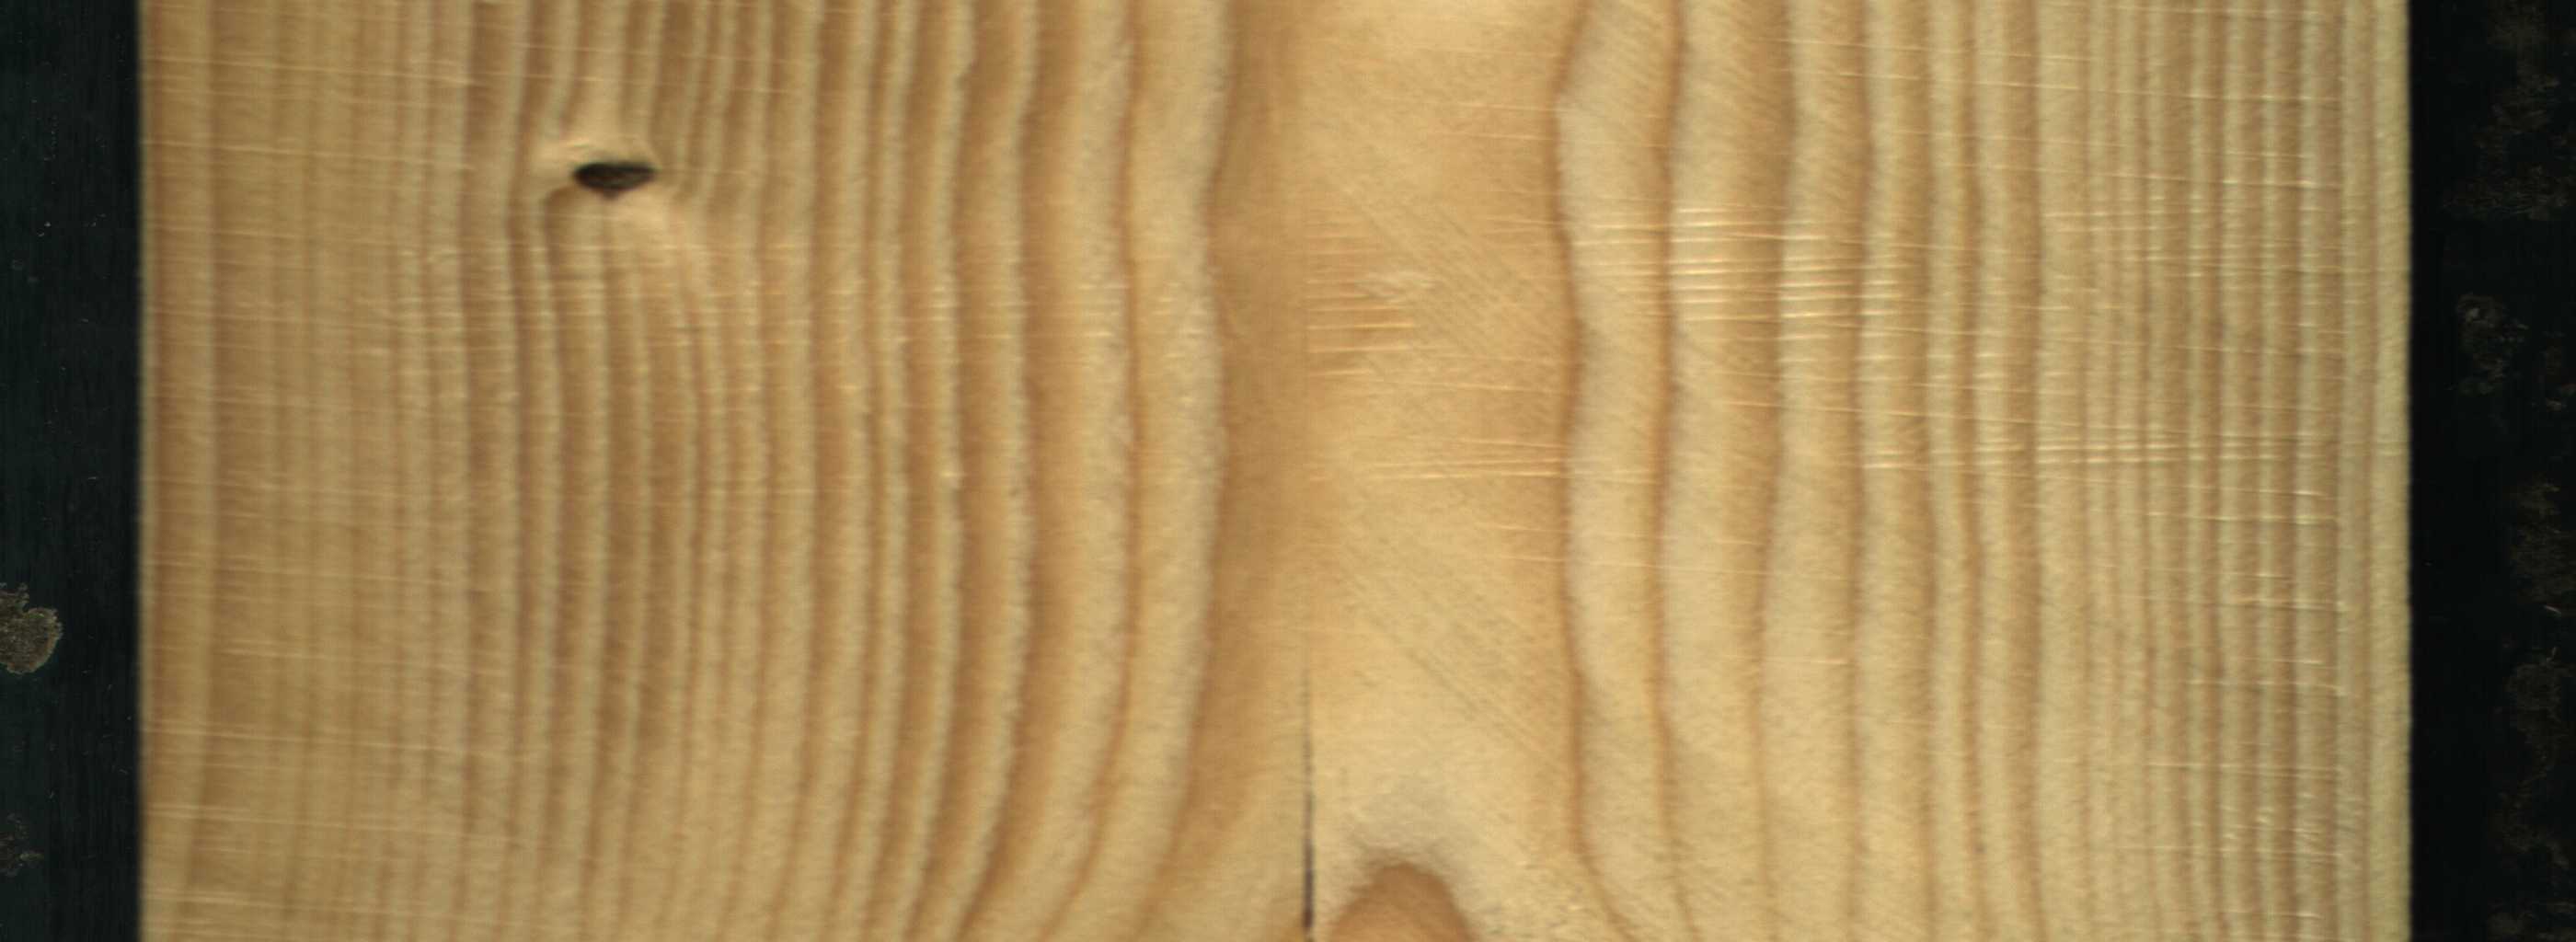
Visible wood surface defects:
Crack
Dead_Knot